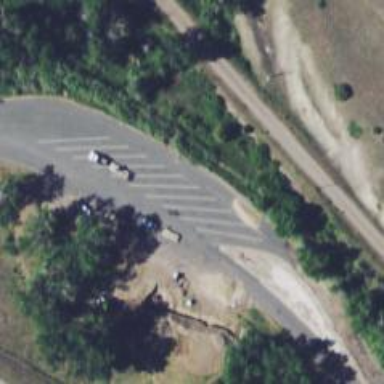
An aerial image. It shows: Rest area along the road.